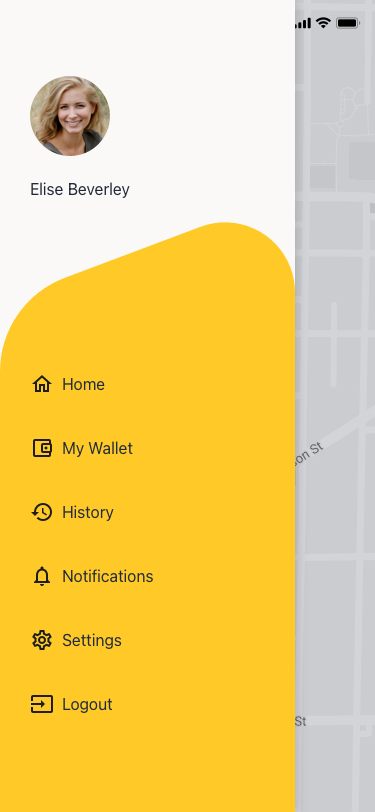
Text in this UI design:
Elise Beverley
Home
My Wallet
History
Notifications
Settings
Logout